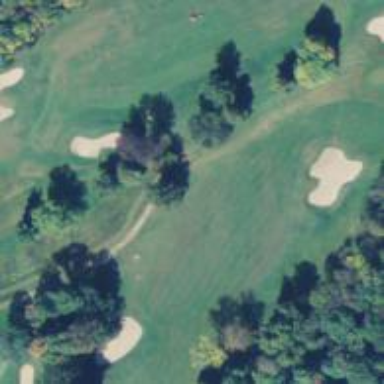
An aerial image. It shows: Area with grass used as rough in golf course.